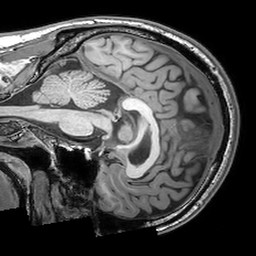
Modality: T1w
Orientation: sagittal
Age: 47
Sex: male
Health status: healthy
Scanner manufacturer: philips
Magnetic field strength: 3 T
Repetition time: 0.007012 s
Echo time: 0.003171 s